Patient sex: M
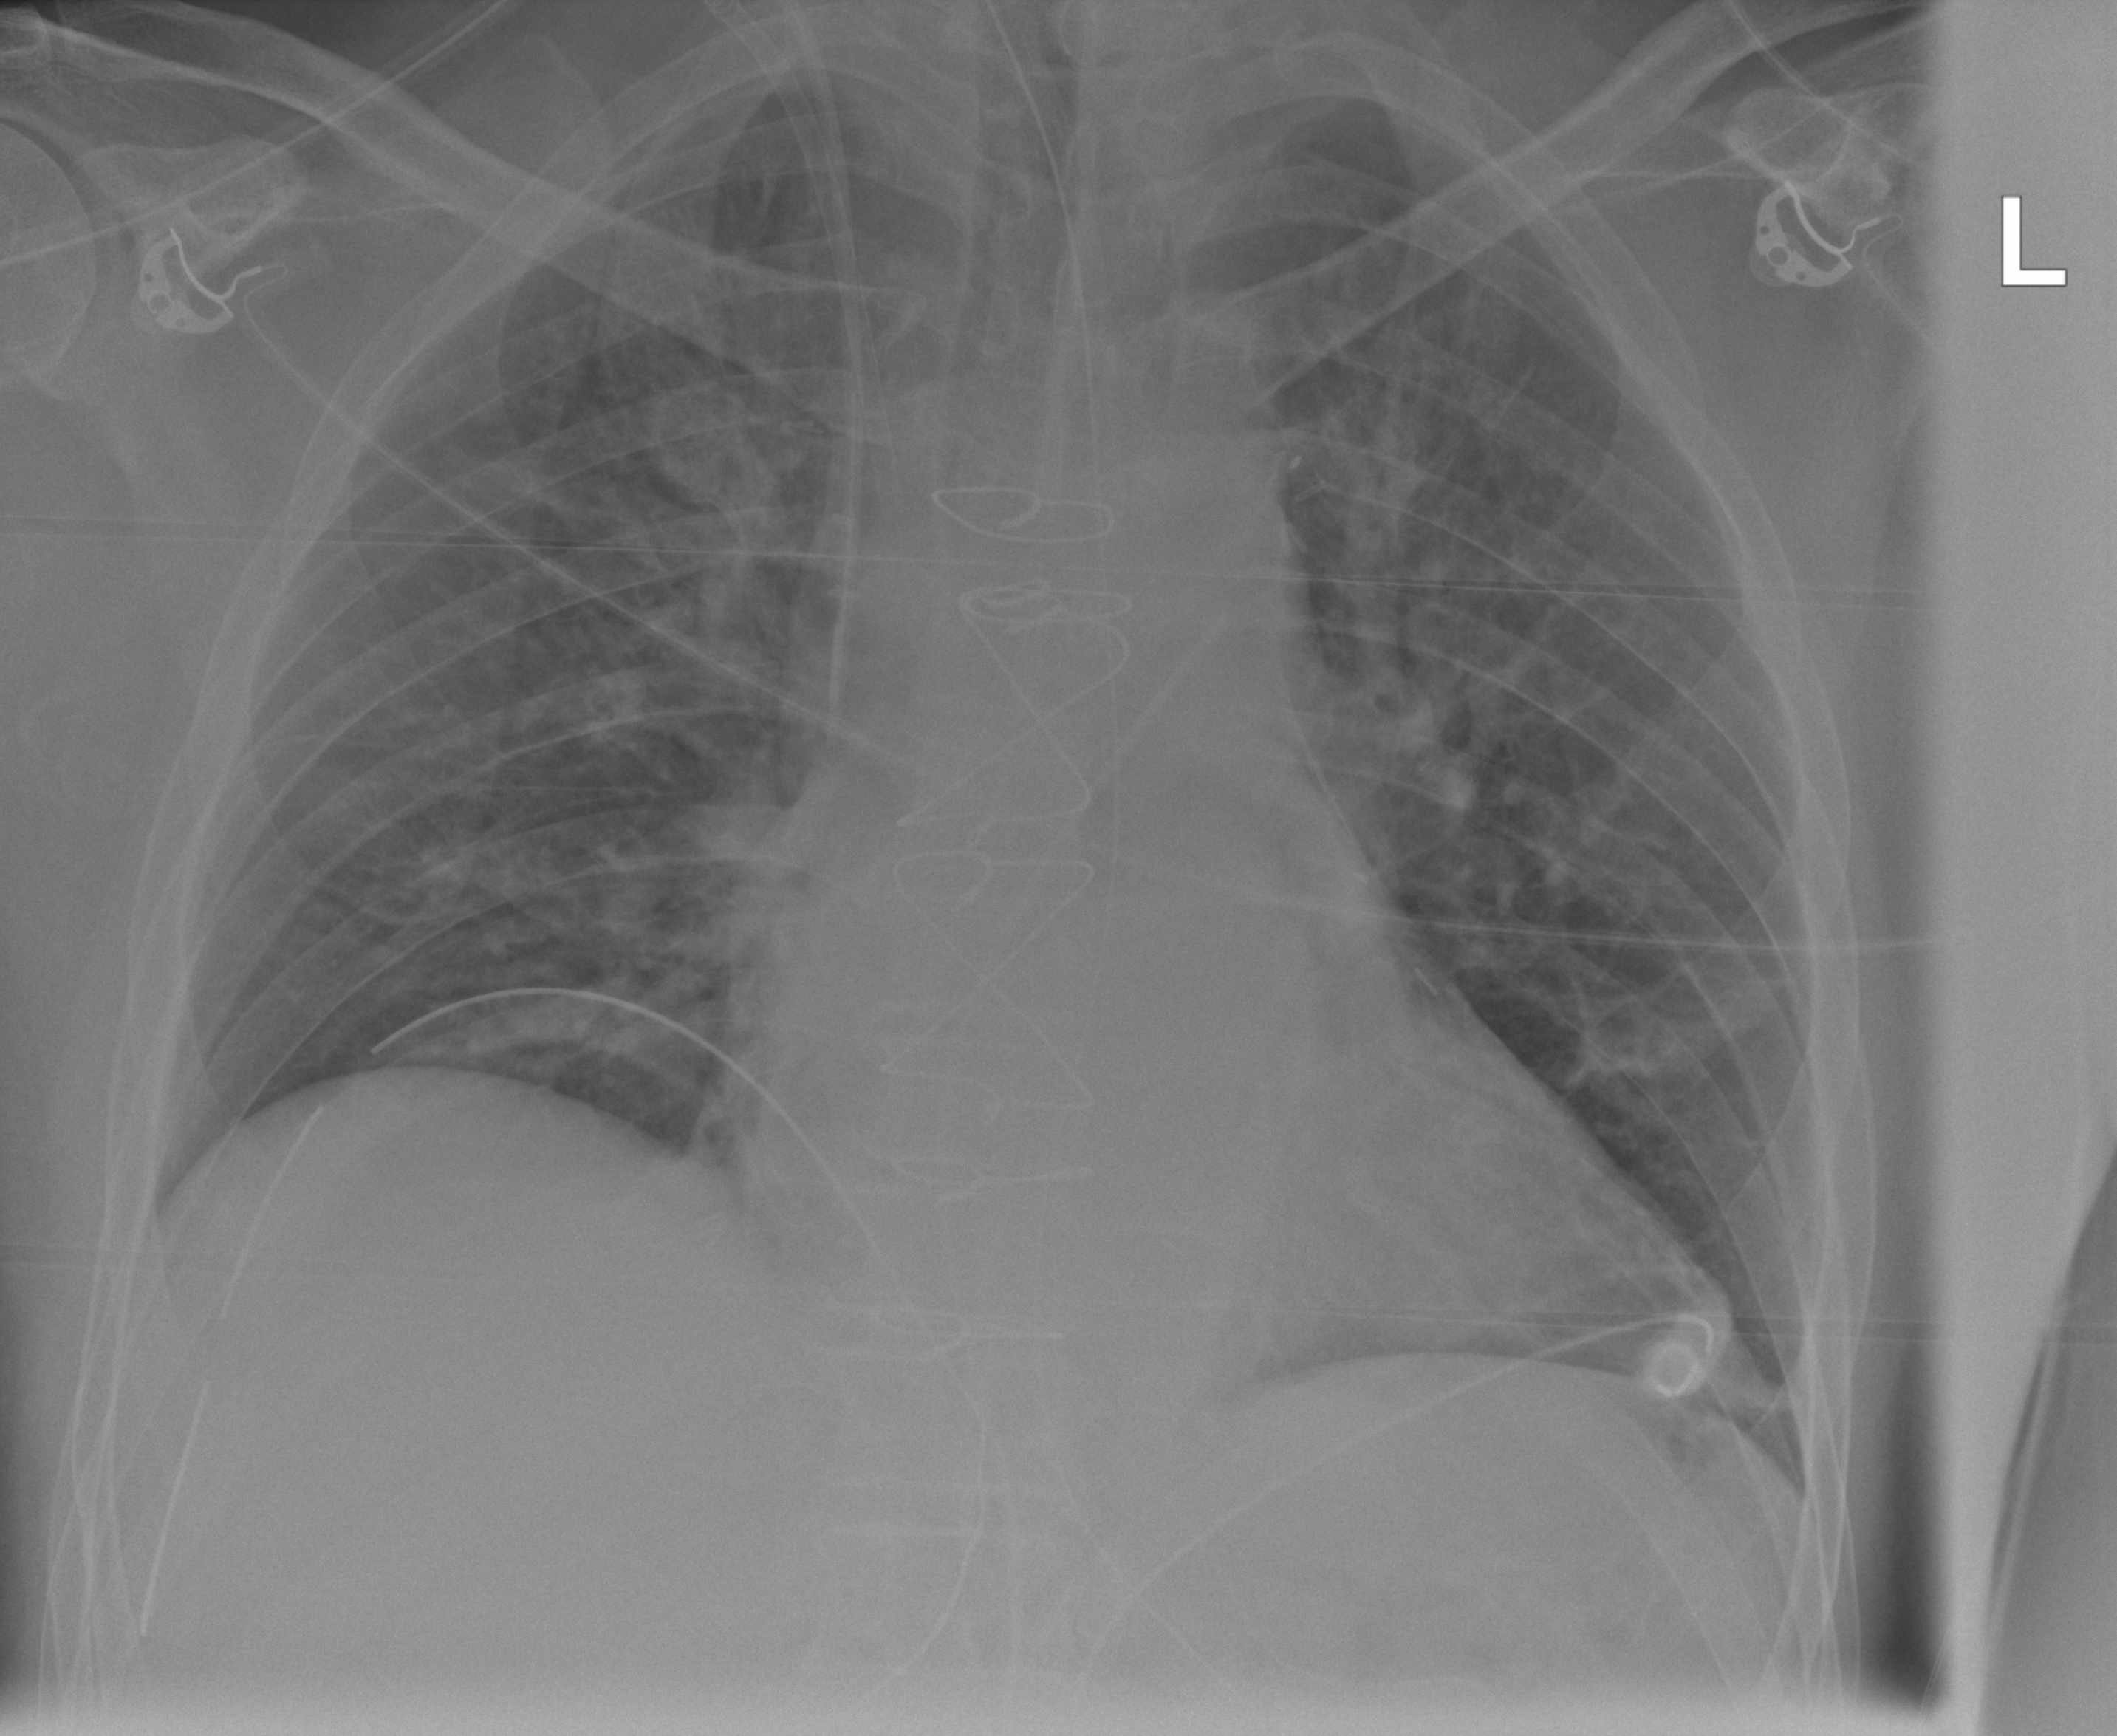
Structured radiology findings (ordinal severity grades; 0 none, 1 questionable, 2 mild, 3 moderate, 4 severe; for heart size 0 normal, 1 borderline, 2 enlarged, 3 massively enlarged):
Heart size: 2
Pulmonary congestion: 2
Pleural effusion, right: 0
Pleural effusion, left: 0
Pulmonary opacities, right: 0
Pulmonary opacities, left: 0
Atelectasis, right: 0
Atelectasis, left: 2